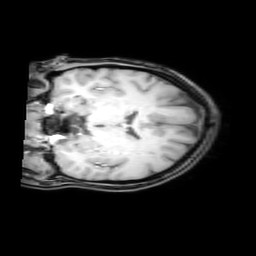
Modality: T1w
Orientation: coronal
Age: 22
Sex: female
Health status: healthy
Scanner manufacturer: philips
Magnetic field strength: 3 T
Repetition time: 0.012 s
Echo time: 0.0037 s